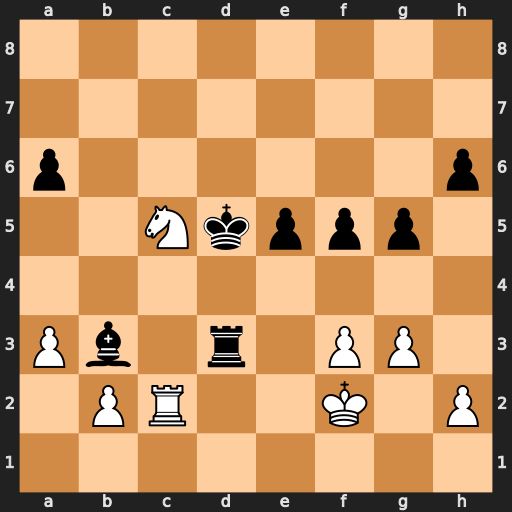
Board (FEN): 8/8/p6p/2Nkppp1/8/Pb1r1PP1/1PR2K1P/8
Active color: w
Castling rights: -
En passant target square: -
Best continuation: Nxd3 Bxc2 Nb4+